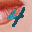
Label: 4